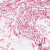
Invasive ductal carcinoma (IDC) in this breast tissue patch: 0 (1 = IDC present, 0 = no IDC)